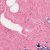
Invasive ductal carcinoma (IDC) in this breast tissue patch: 0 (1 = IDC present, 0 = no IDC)